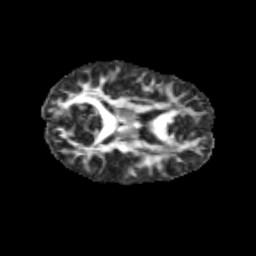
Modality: FA
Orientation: axial
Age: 9
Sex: female
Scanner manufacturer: siemens
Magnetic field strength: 3 T
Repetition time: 3.8 s
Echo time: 0.07 s